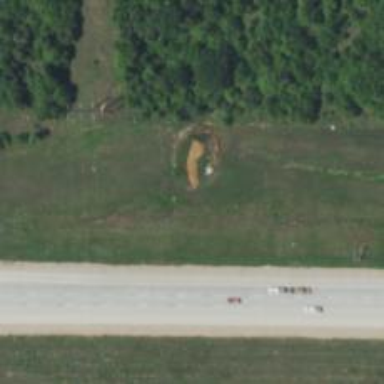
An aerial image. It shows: Culvert tunnel.